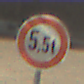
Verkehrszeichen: TatsaechlicheMasse
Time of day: MorningAfternoon
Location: Outdoor (Suburban)
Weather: Clear
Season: NotSpecified
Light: Natural